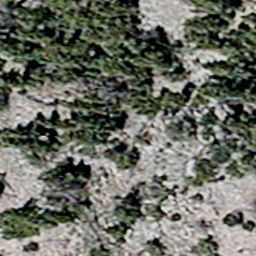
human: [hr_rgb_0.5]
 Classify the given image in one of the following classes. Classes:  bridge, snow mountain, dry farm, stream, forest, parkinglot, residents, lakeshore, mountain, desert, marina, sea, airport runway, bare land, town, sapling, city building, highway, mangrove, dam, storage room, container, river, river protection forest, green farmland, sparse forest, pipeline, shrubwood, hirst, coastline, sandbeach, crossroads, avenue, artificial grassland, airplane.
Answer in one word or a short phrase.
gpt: sparse forest